Question: I'm not sure how to word this but I'm having issues accessing Shared Preferences under MODE_PRIVATE.
I'm implementing a Spinner like so:
'''
setSessions = (Spinner)findViewById(R.id.numSessions);
setSessions.setOnItemSelectedListener(new CustomOnItemSelectedListener());
'''
The Custom listener is like so:
'''
import android.content.SharedPreferences;
import android.content.SharedPreferences.Editor;
import android.view.View;
import android.widget.AdapterView;
import android.widget.Toast;
import android.widget.AdapterView.OnItemSelectedListener;
public class CustomOnItemSelectedListener implements OnItemSelectedListener {
@Override
public void onItemSelected(AdapterView<?> parent, View view, int pos,long id) {
SharedPreferences defaultPrefs;
defaultPrefs = getSharedPreferences("Defaults", MODE_PRIVATE);
String savedSessions = defaultPrefs.getString("tcpCapSessions", "None Set");
if (savedSessions != parent.getItemAtPosition(pos).toString()) {
final Editor defaultEdit = defaultPrefs.edit();
defaultEdit.putString("tcpCapSessions", parent.getItemAtPosition(pos).toString()); // Writes the key "Default Server" along with Server Name chosen (as the value).
defaultEdit.commit();
}
Toast.makeText(parent.getContext(),
"Sessions set to: " + parent.getItemAtPosition(pos).toString(),
Toast.LENGTH_SHORT).show();
}
@Override
public void onNothingSelected(AdapterView<?> arg0) {
// TODO Auto-generated method stub
}
}
'''
I'm getting an error on the "" when getting SharedPreferences....

I simply want to update a preference depending on the users selection. I've tried extending the Activity which gets rid of the error but the app will still crash on first launch.
I've checked out <URL> but it hasn't helped me resolve the issue, may be it's missing something as it appears like the same issue as myself.
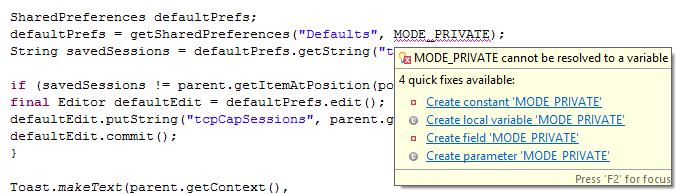
Answer: 'MODE_PRIVATE' is a static member of 'Context'. It's actually described pretty good <URL>.
change it to 'Context.MODE_PRIVATE'